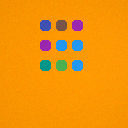
Screen state: on